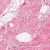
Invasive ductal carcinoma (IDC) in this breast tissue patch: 0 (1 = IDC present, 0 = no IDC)